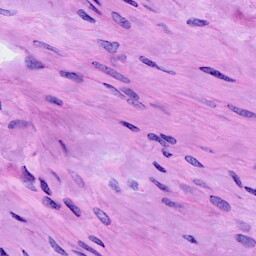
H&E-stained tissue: Cervix